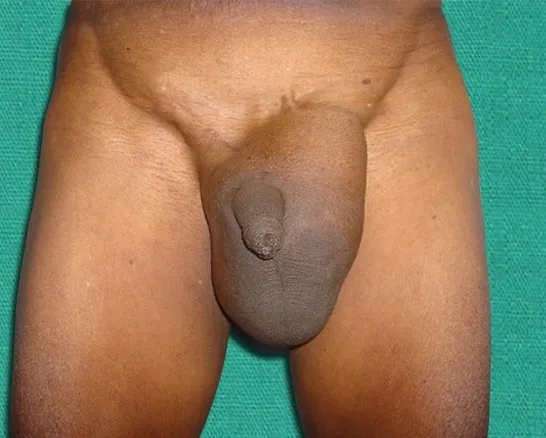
Preoperative view of left inguinoscrotal swelling -scrotal cystocele.
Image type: medical_photograph (other_medical_photograph)